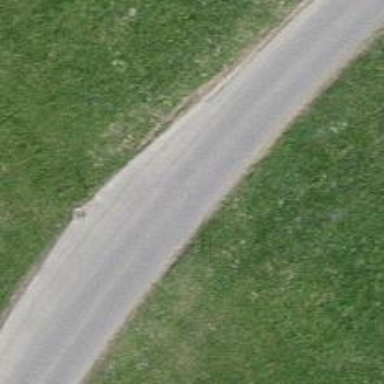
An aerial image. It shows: Passing place on the road.